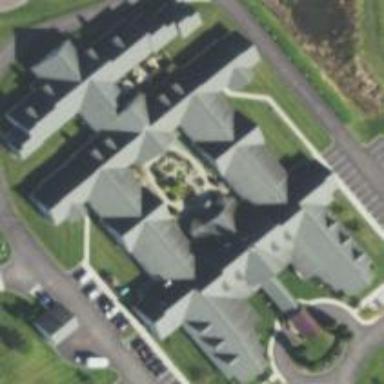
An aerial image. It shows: Nursing home building.